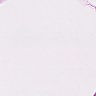
Metastatic tissue present: no